Field crop: maize
Growth stage: 2
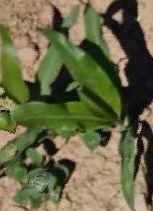
Species: maize